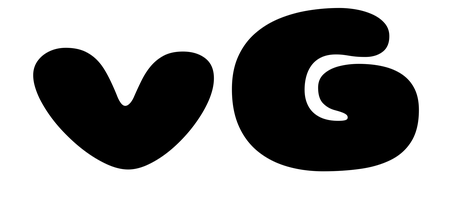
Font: Gluten_Black